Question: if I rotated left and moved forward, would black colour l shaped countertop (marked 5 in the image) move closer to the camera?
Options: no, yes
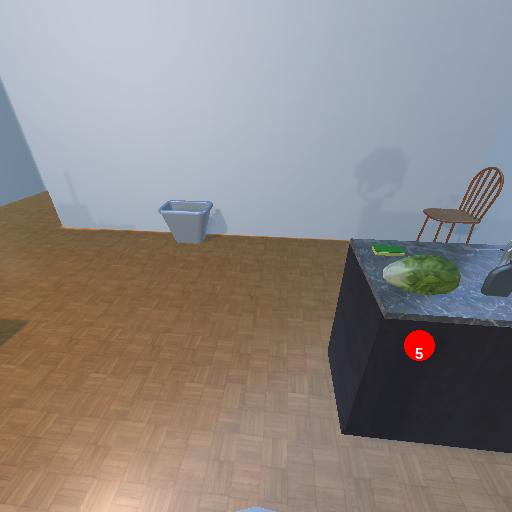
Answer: no